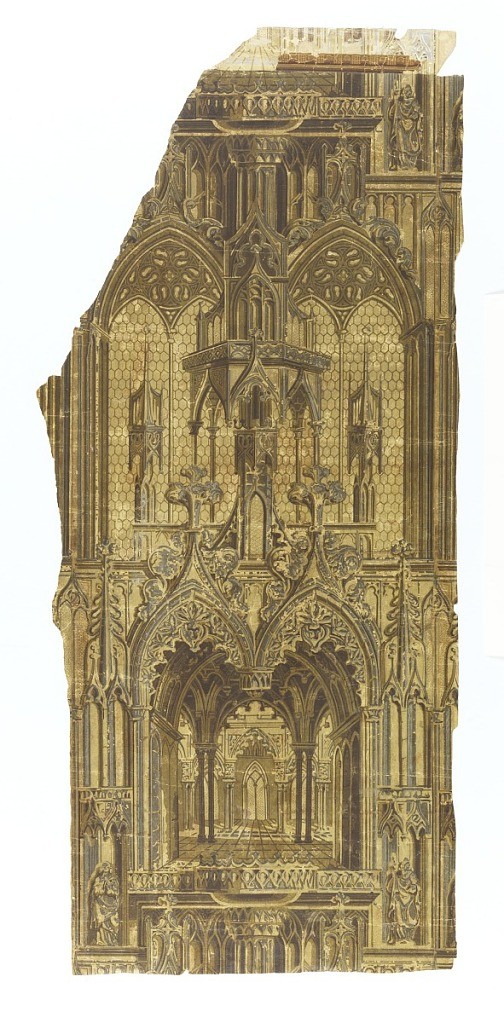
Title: Sidewall
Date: ca. 1855
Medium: Block-printed paper
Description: A gothic paper, originally light toned but which has been darkened by varnish. Two motifs alternate vertically. One is a Gothic chamber with vaulted ceilings. The other is composed of a carved stone canopy behind which are two double arched leaded windows - "a" and "b" have remnants of a frieze at top. Red flock with gold - see letters from donor.